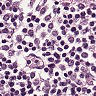
Metastatic tissue present: no